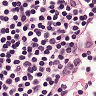
Metastatic tissue present: no